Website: walmart
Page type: billing-address
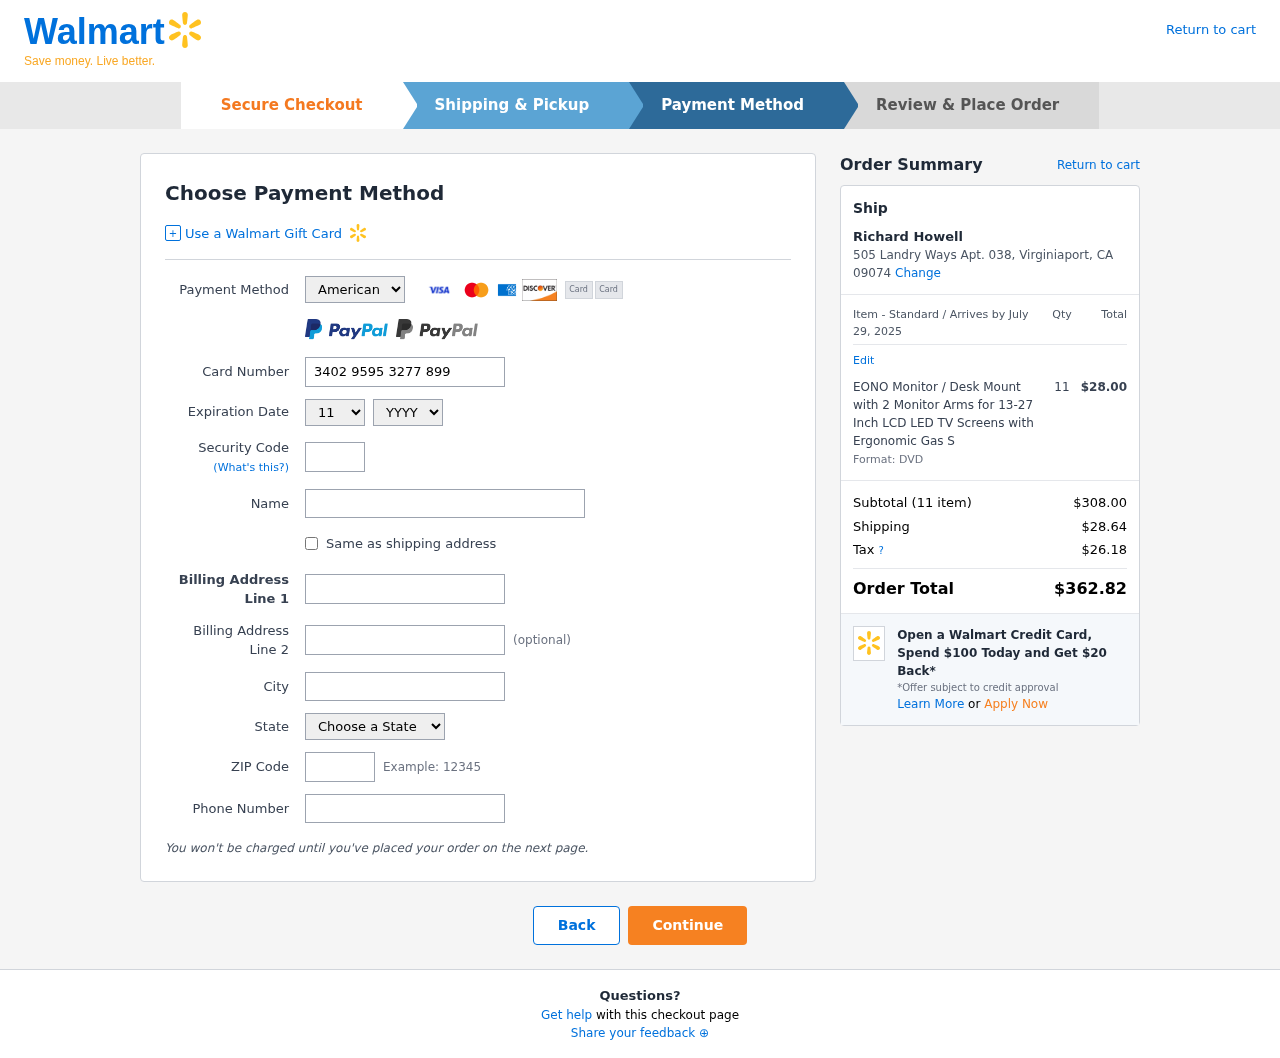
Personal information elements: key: PII_CARD_CVV
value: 7667
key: PII_CARD_EXPIRY_MONTH
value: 11
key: PII_CARD_EXPIRY_YEAR
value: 30
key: PII_CARD_NUMBER
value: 3402 9595 3277 899
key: PII_CARD_TYPE
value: American Express
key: PII_CITY
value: Virginiaport
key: PII_CITY_STATE_ZIP
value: Virginiaport, CA 09074
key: PII_FULLNAME
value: Richard Howell
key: PII_PHONE
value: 8806936488
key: PII_POSTCODE
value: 09074
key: PII_STATE
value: California
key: PII_STREET
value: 505 Landry Ways Apt. 038
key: PII_FULLNAME2
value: Richard Howell
Product elements: key: PRODUCT1_NAME
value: EONO Monitor / Desk Mount with 2 Monitor Arms for 13-27 Inch LCD LED TV Screens with Ergonomic Gas S
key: PRODUCT1_PRICE
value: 28
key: PRODUCT1_QUANTITY
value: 11
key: PRODUCT1_DESC
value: Format: DVD
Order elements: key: ORDER_DELIVERY_DATE
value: July 29, 2025
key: ORDER_NUM_ITEMS
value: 11
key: ORDER_SUBTOTAL
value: $308.00
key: ORDER_SHIPPING_COST
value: $28.64
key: ORDER_TAX
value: $26.18
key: ORDER_TOTAL
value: $362.82